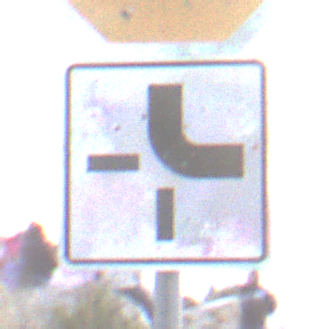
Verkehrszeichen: VerlaufVorfahrtsstrasse4
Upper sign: Stop
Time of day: SunriseSunset
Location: Outdoor (Suburban)
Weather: Clear
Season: NotSpecified
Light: Natural